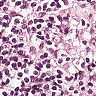
Metastatic tissue present: yes